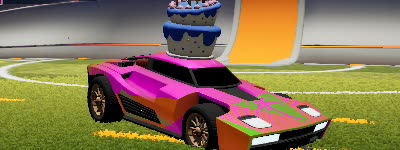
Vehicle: breakout